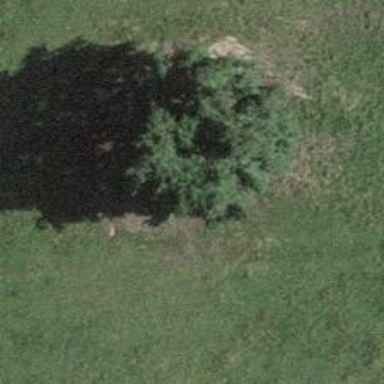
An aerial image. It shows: Beautiful tree in nature.